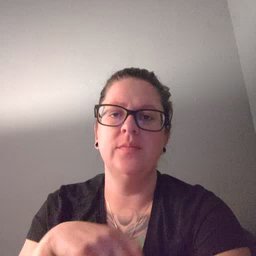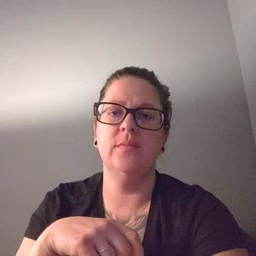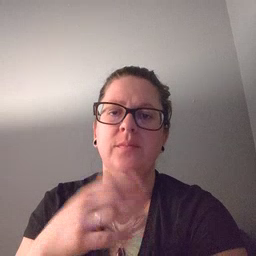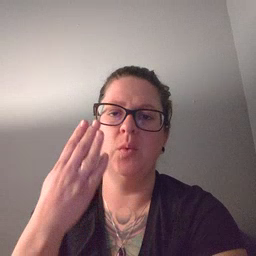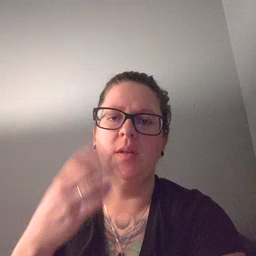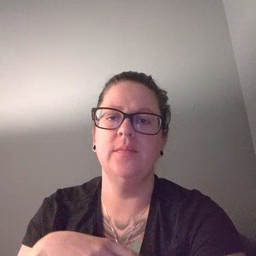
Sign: morning